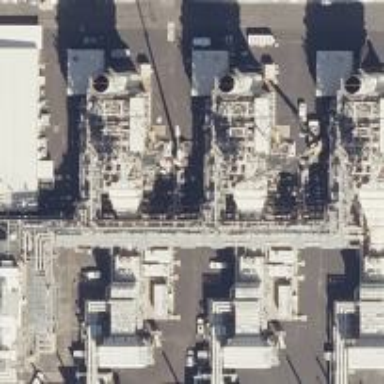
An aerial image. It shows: Gas turbine generator is in use.